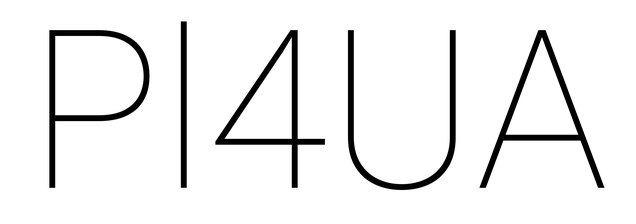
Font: Roboto_Thin